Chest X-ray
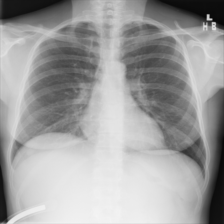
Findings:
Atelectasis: negative
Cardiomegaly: negative
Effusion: negative
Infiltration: negative
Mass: negative
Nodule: positive
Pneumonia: negative
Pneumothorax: negative
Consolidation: negative
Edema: negative
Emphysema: negative
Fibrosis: negative
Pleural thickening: negative
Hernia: negative